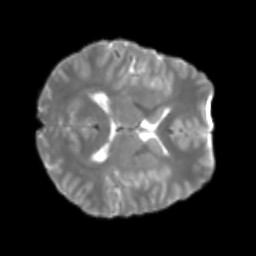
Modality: T2w
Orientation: axial
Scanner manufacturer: siemens
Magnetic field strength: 3 T
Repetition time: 4 s
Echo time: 0.0594 s